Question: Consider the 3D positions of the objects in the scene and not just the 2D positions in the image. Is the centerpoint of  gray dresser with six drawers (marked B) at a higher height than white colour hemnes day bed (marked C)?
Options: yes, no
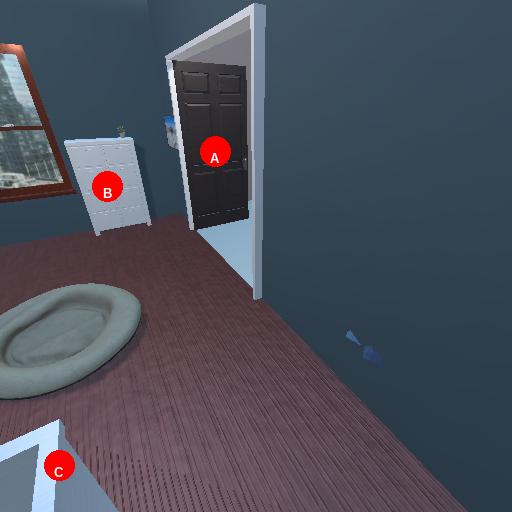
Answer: yes